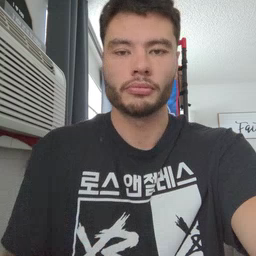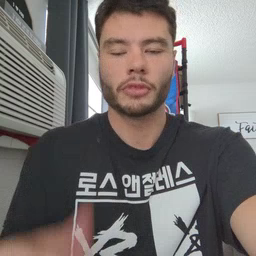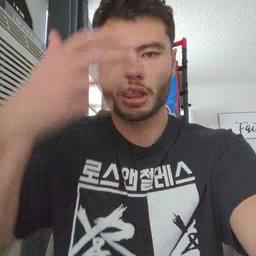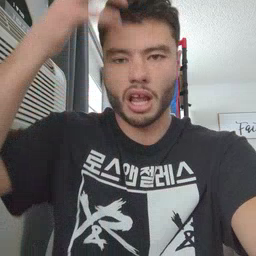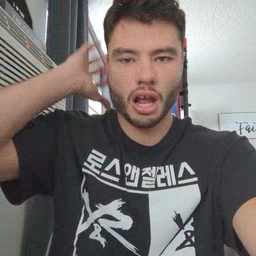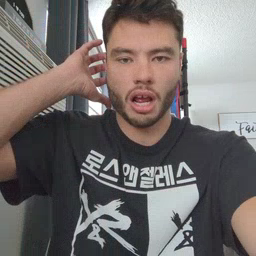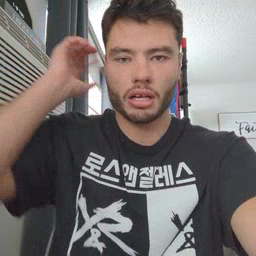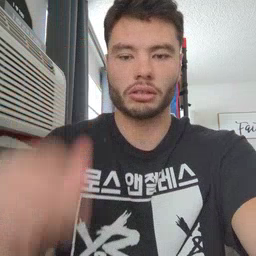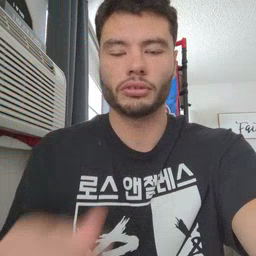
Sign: lion